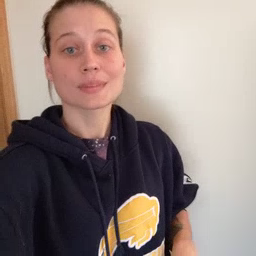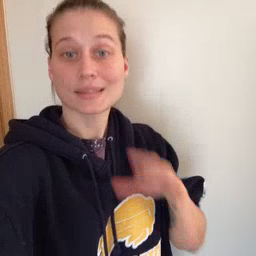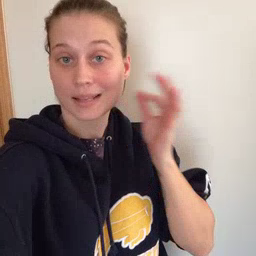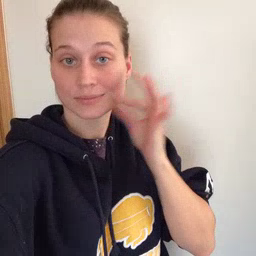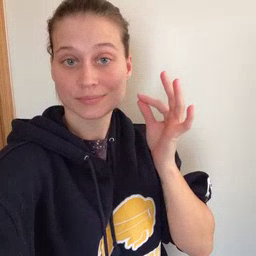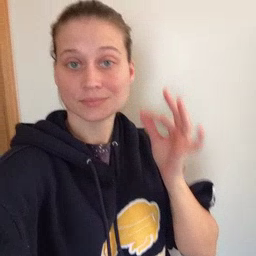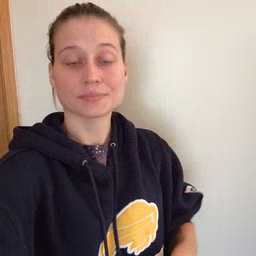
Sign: cat